Question: I want to retrieve the data stored under column 'level' in my database which means I want 0 to be stored in a variable.

This is the code I am using to retrieve the value from the database and store it in a variable called '$level'. But, I get the value as 'none'. Where am I going wrong?
'''
$s = $dbh->prepare("SELECT phpro_username FROM phpro_users
WHERE phpro_username = $phpro_username");
$s->execute();
$level = $s->fetchColumn();
'''
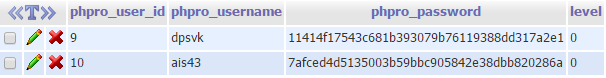
Answer: I don't know anything about prepared statements, but your query is wrong if you're trying to retrieve a value from the "level" column. Try this:
'''
$s = $dbh->prepare("SELECT level FROM phpro_users
WHERE phpro_username = $phpro_username");
$s->execute();
$level = $s->fetchColumn();
'''
Also, if $s->fetchColumn() is returning nothing, then maybe your $phpro_username variable doesn't contain a valid username.